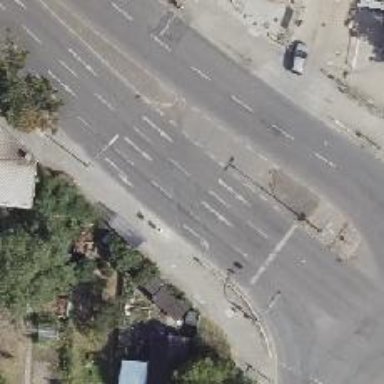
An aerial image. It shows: Asphalt tertiary road with lane markings. It is dual carriageway.